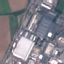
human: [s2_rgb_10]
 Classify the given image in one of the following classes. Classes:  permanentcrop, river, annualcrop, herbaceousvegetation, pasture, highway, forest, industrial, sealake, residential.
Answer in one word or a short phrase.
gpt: Industrial